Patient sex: M
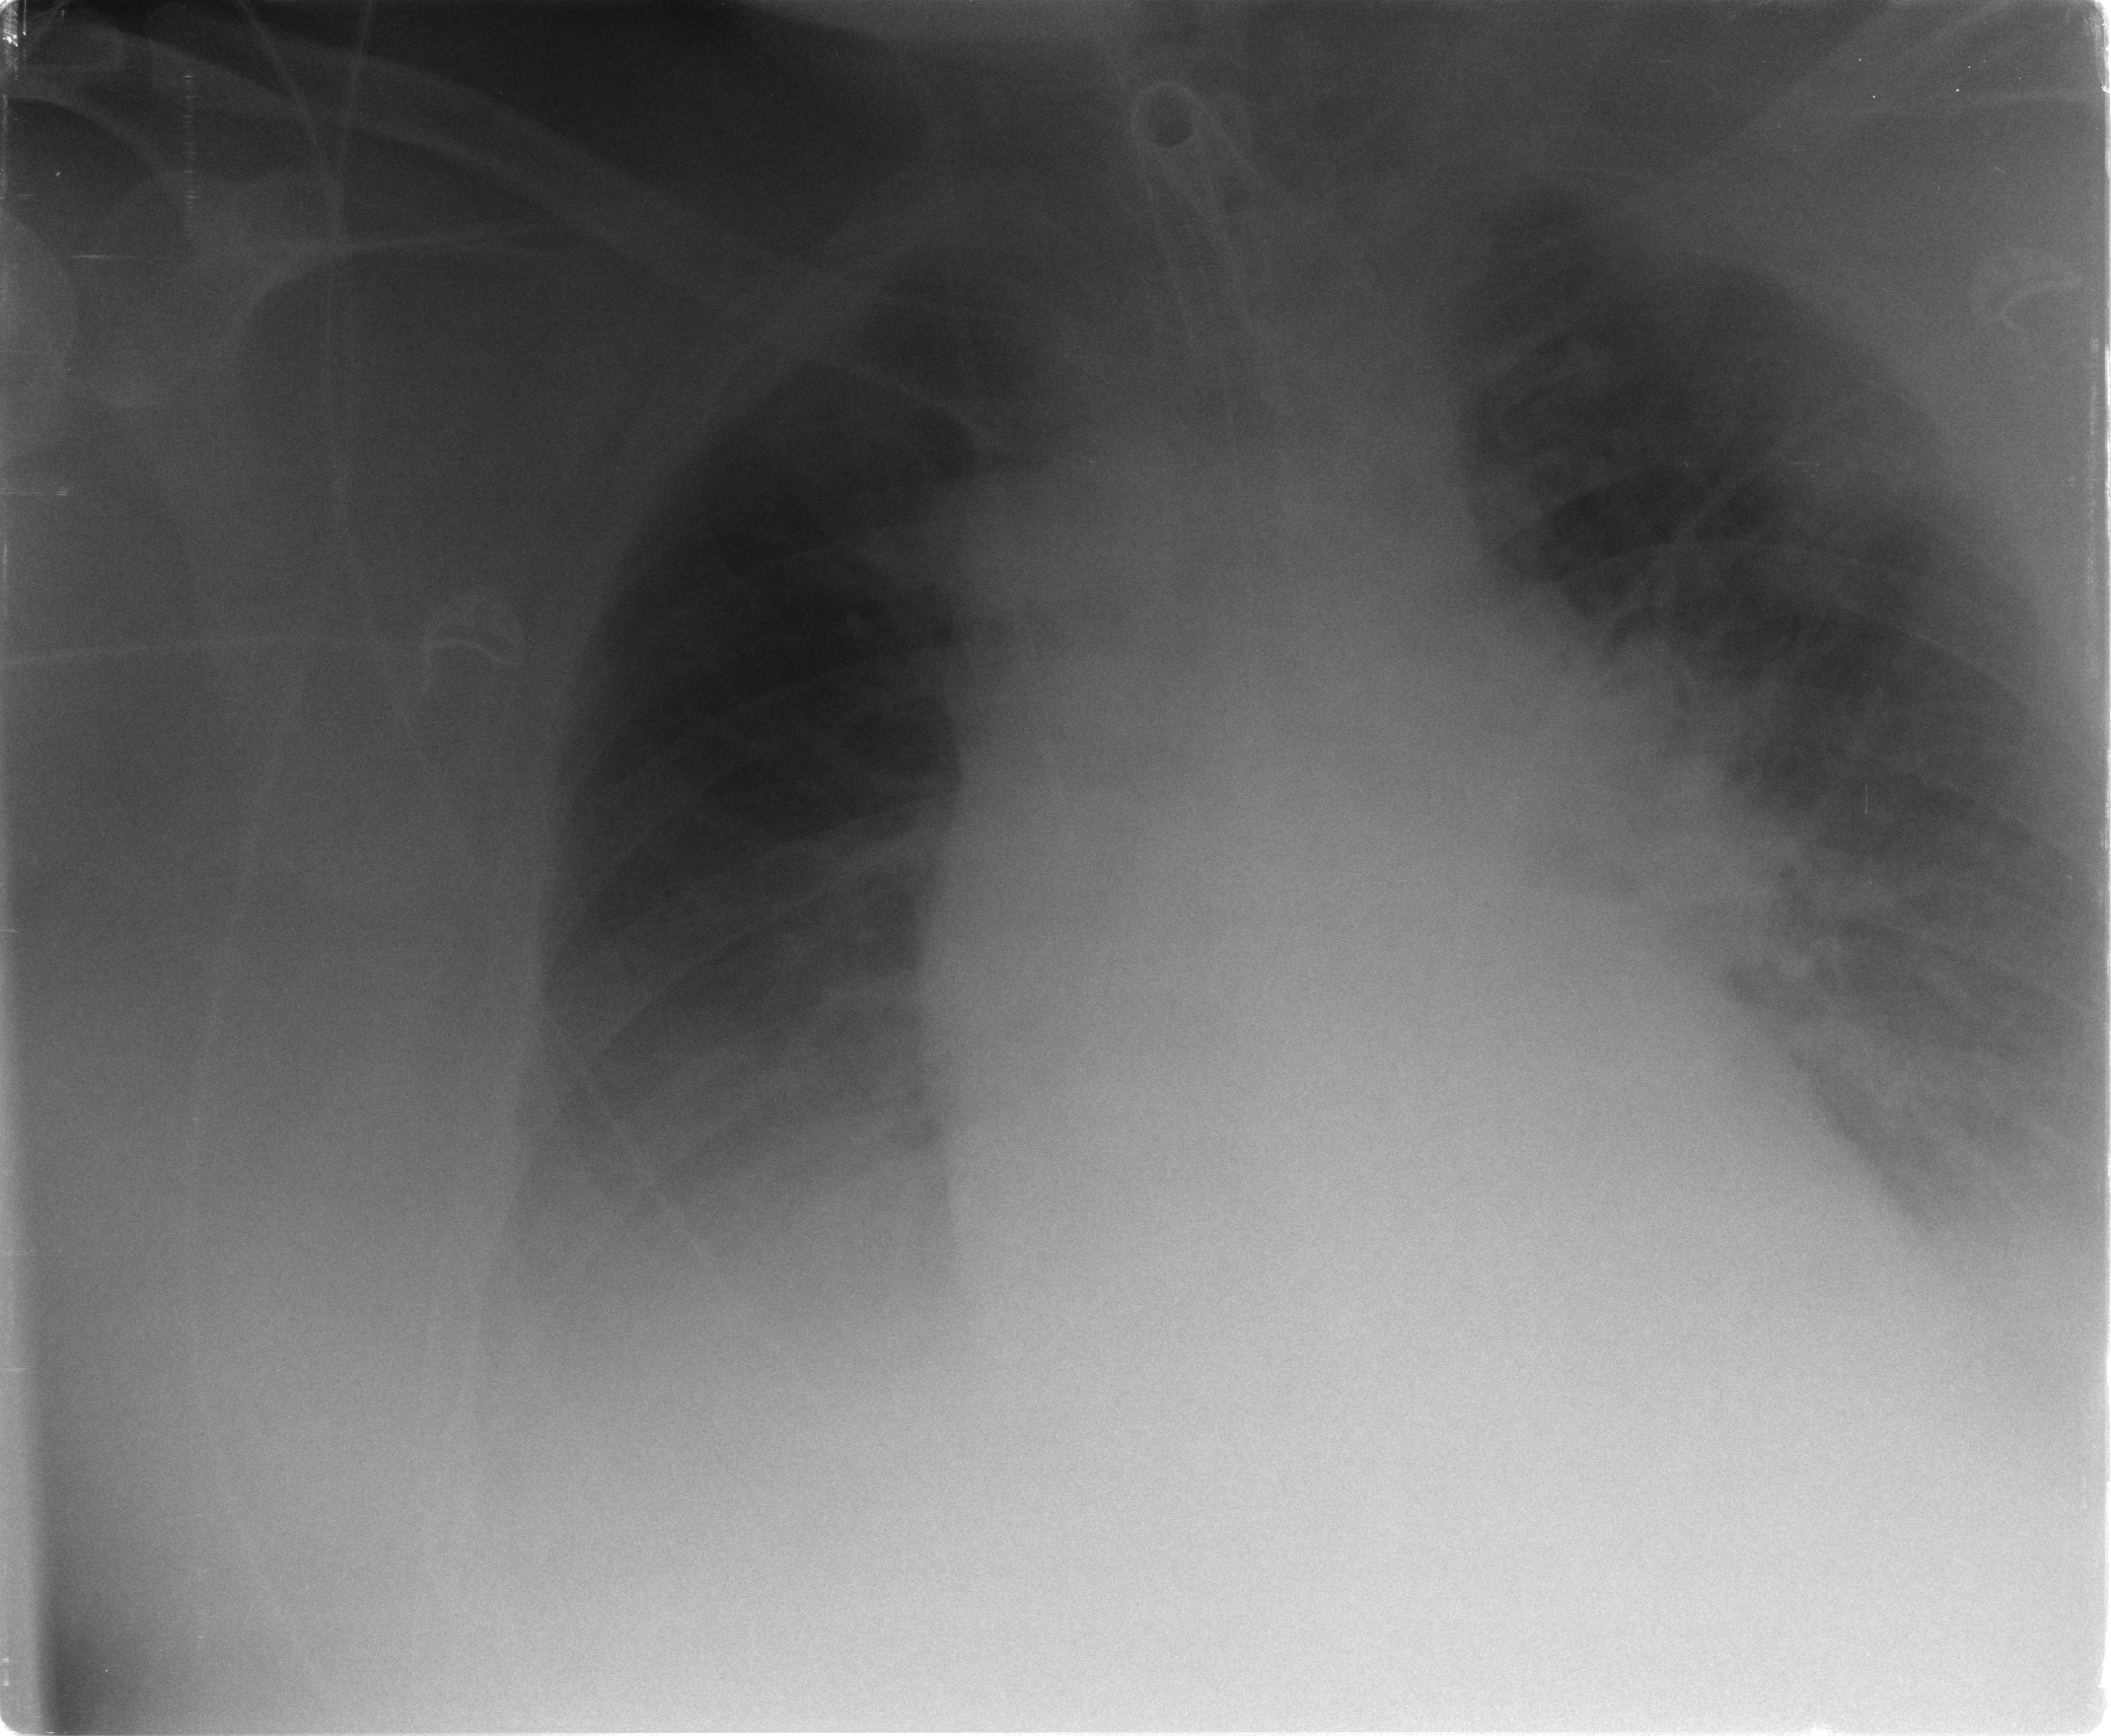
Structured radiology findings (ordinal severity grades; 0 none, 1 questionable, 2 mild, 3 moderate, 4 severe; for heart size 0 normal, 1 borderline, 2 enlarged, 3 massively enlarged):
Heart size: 1
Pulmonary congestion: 0
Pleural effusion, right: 2
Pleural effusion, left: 2
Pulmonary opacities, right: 1
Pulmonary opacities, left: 2
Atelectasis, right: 2
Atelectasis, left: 2